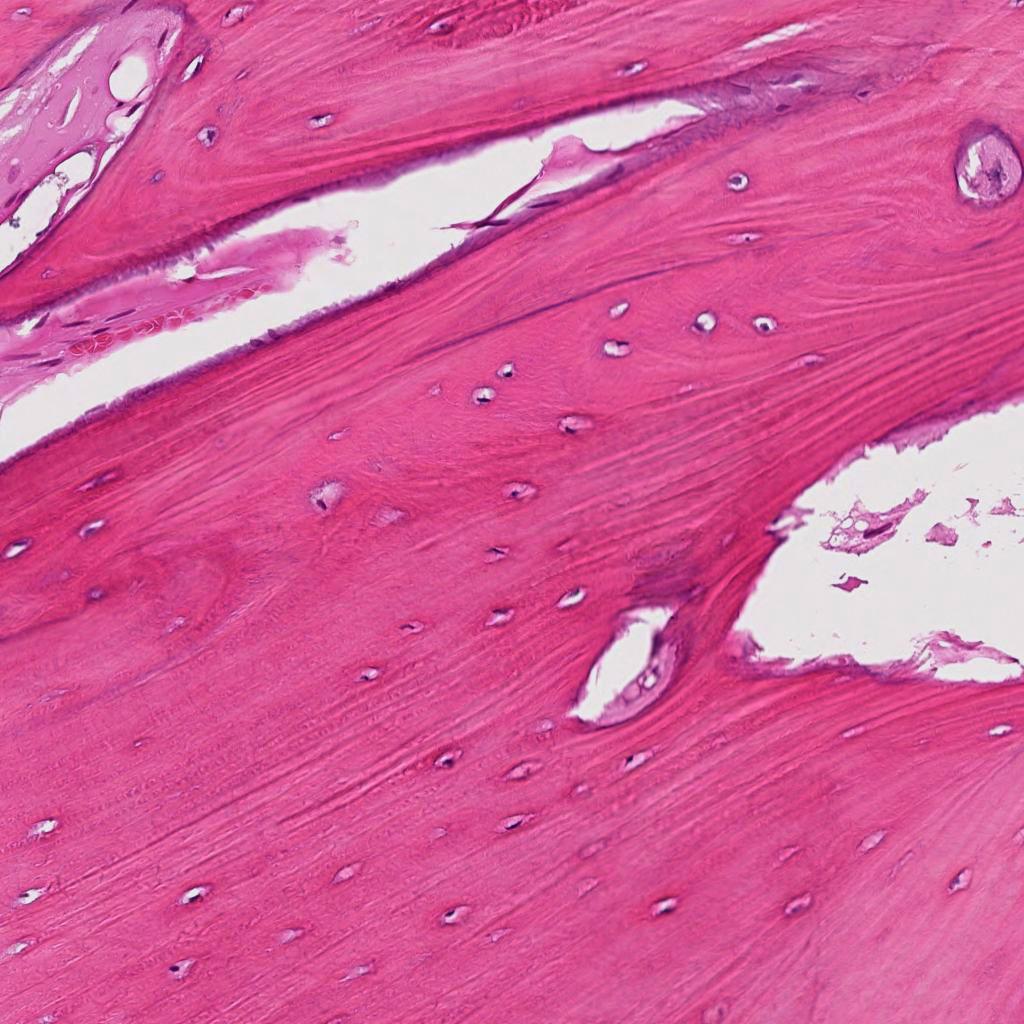
Label: Non-Tumor